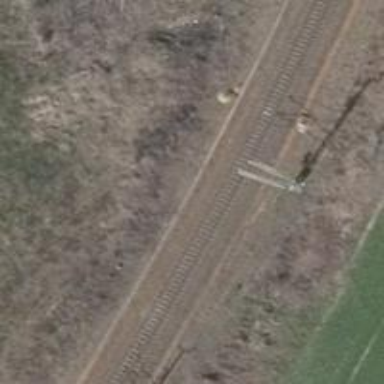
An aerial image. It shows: Milestone along the railway track with catenary mast.